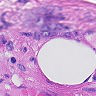
Metastatic tissue present: yes